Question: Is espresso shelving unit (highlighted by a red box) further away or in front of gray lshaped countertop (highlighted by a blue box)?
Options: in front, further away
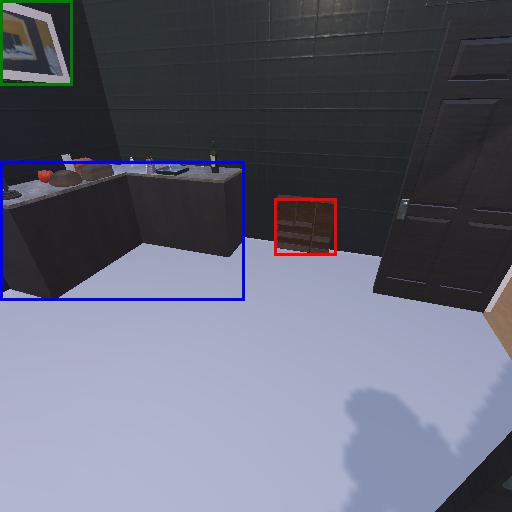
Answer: in front